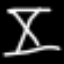
Label: hourglass